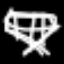
Label: diamond